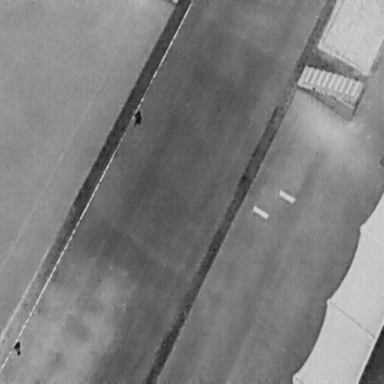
There are two People in the infrared image.